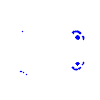
Particle: pion